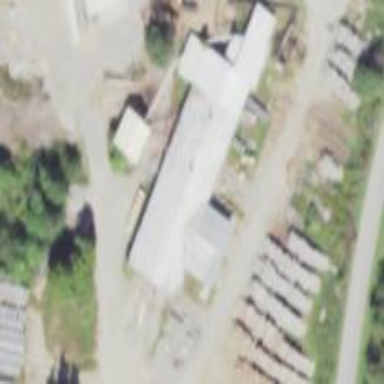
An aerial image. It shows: Sawmill building.